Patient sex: F
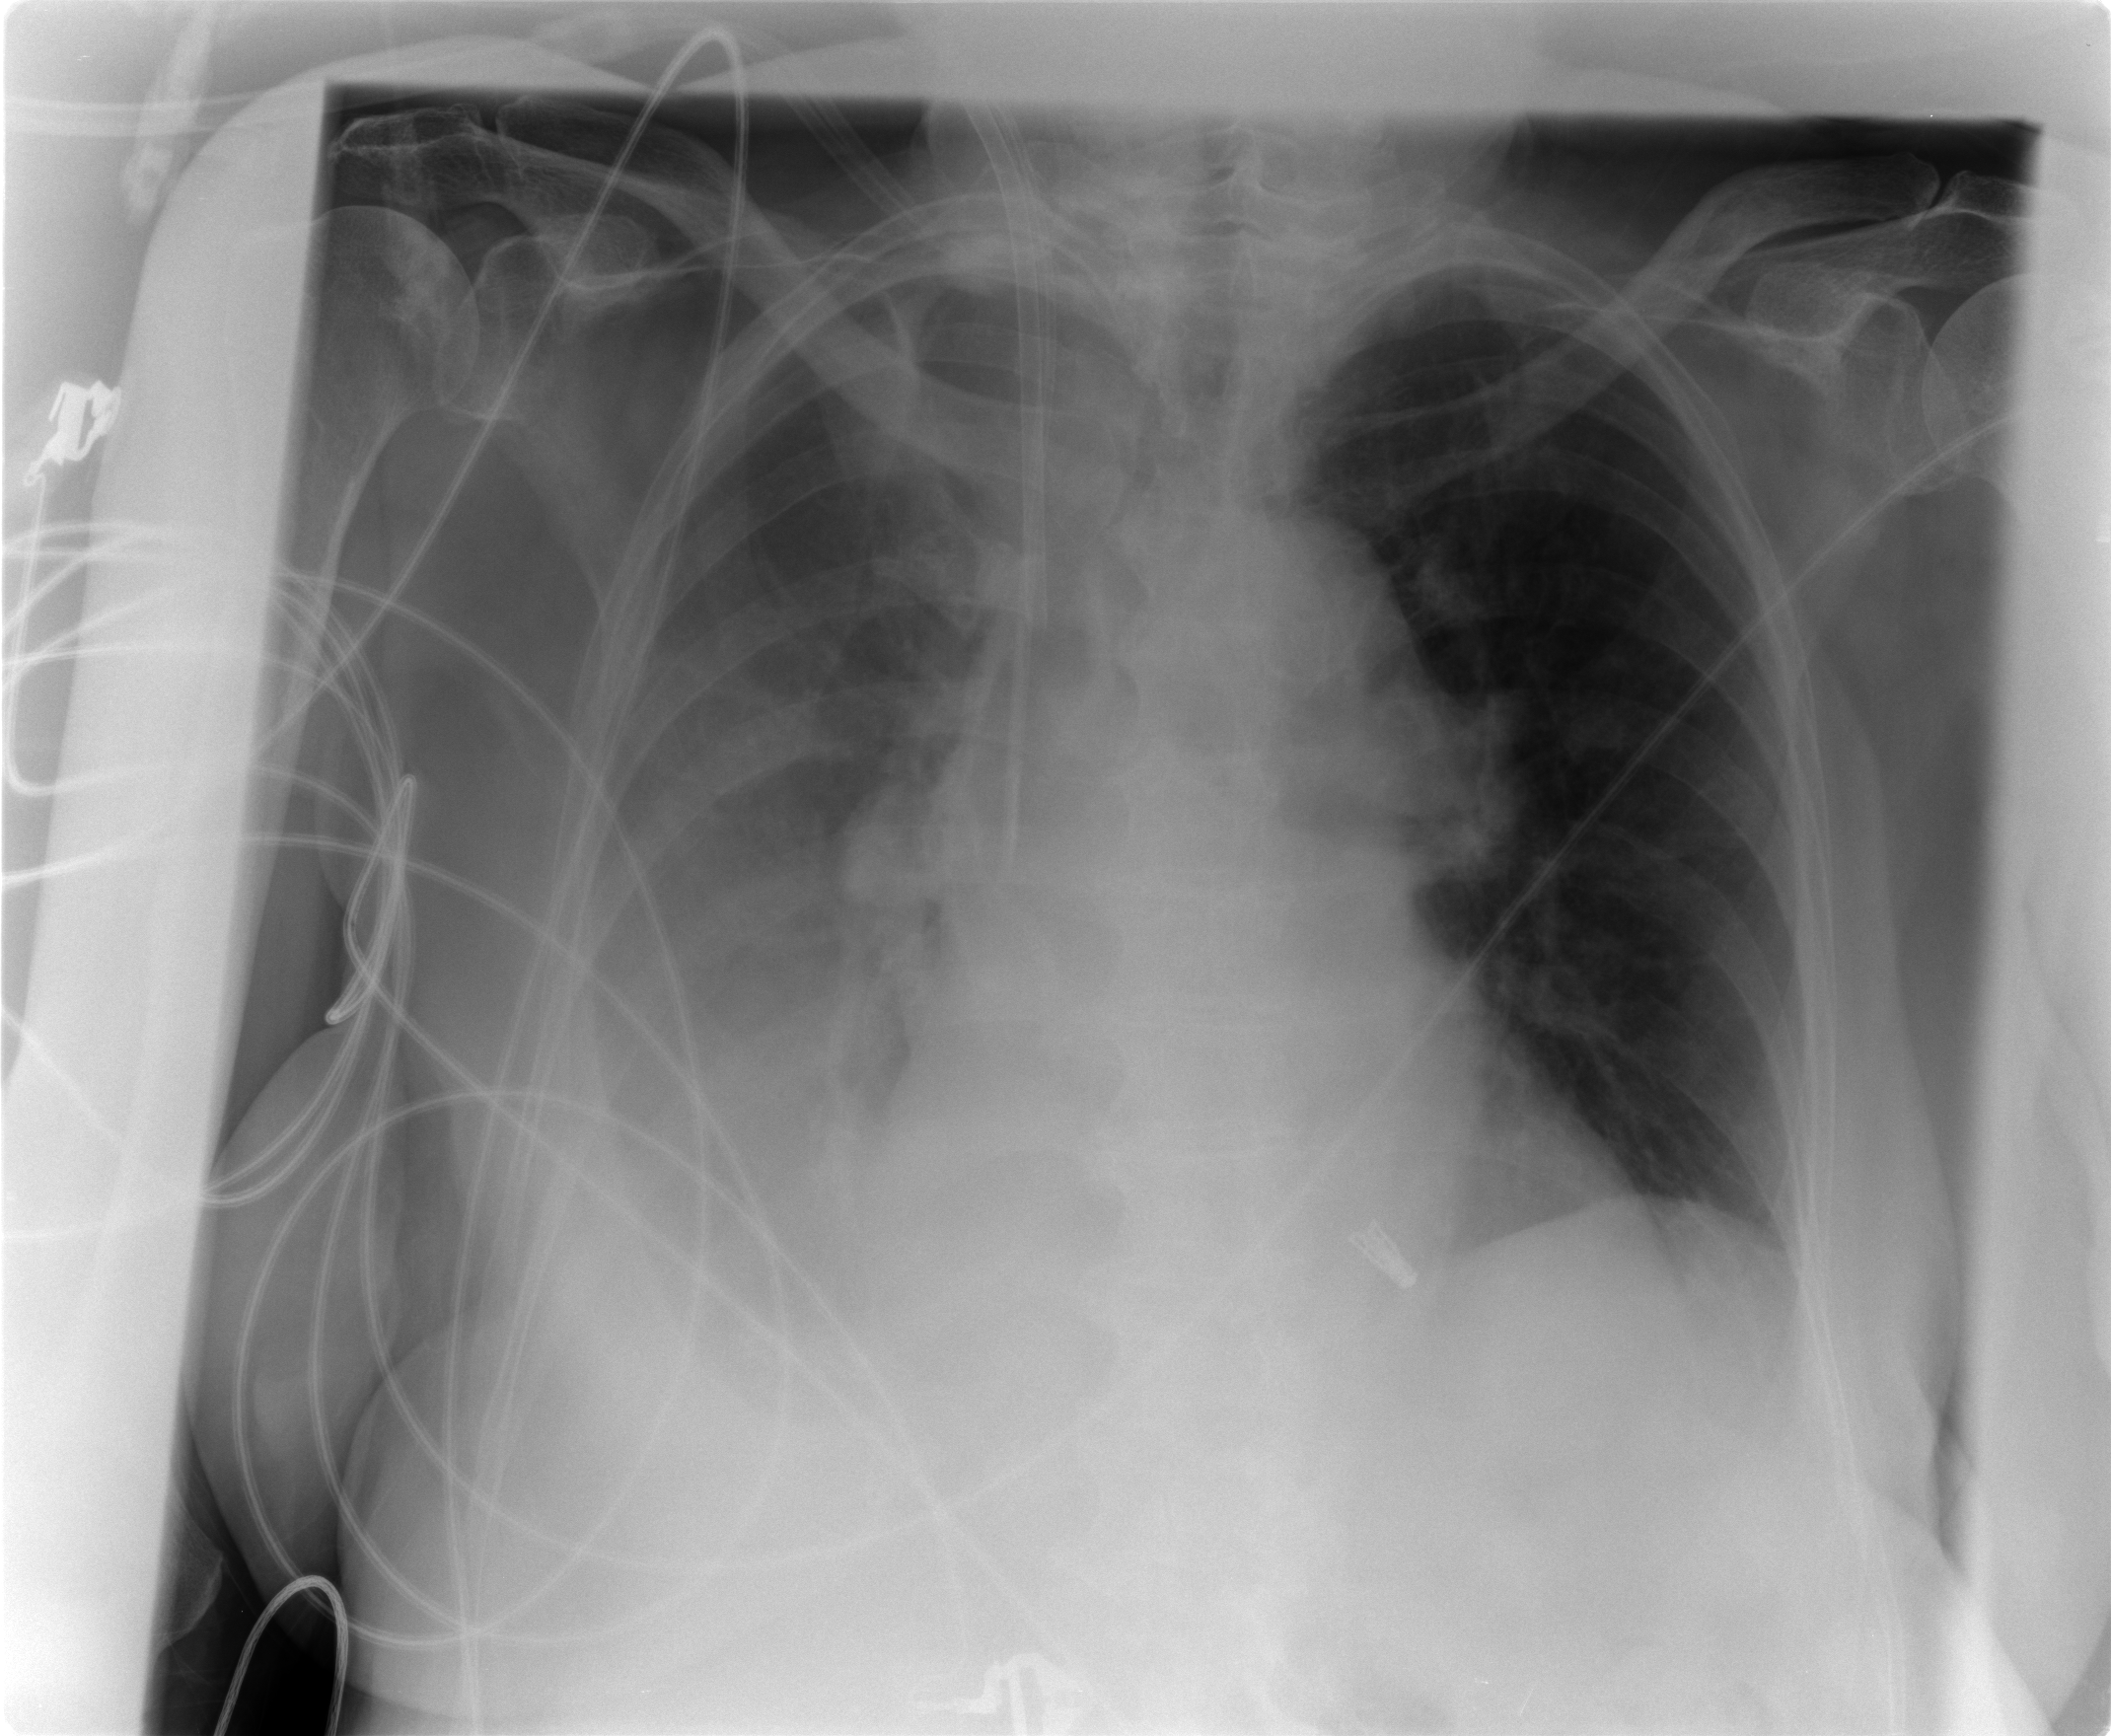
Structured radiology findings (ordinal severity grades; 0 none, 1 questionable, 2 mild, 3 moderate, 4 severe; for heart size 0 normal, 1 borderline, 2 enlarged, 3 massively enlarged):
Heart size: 0
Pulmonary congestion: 0
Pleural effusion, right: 4
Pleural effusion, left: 0
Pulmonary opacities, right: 1
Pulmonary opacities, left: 0
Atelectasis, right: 4
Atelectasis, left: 2